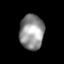
Tissue: skin
Cell type: Myeloid cells
Senescence score: 0.6845
Nuclear area (px): 829
Mean DAPI intensity: 145.695